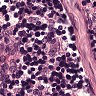
Metastatic tissue present: no